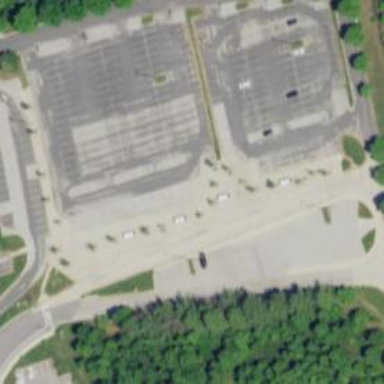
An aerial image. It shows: Parking space.